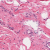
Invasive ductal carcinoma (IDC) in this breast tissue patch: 0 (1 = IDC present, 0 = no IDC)